Question: What is the reading of the measurement in the image?
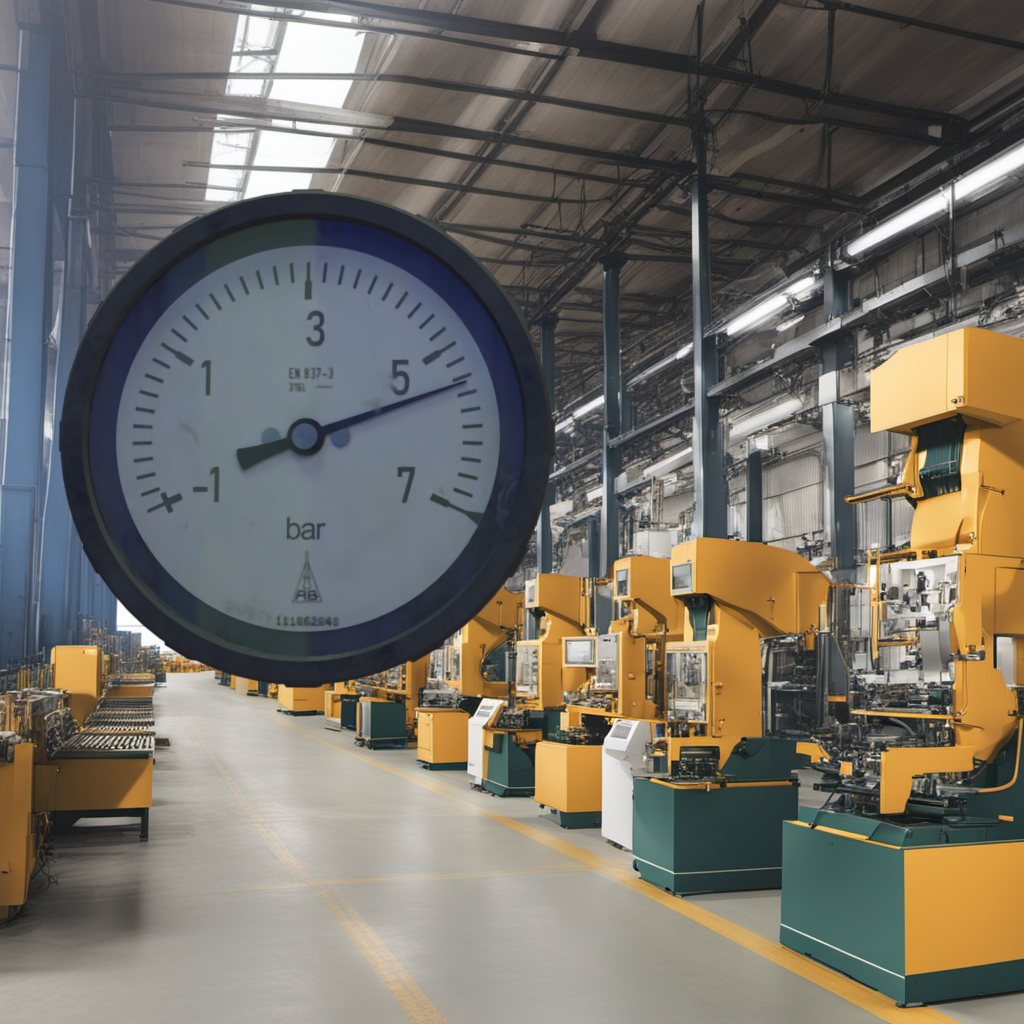
Answer: The result is 5.43
Question: What is the reading range of this measurement?
Answer: The range is from -1 to 7
Question: What is the minimum and maximum reading range of this measurement?
Answer: The minimum value is -1 and the maximum value is 7